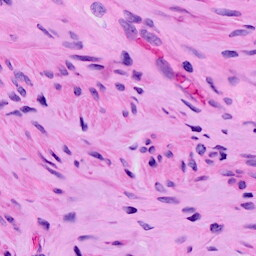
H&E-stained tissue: Ovarian